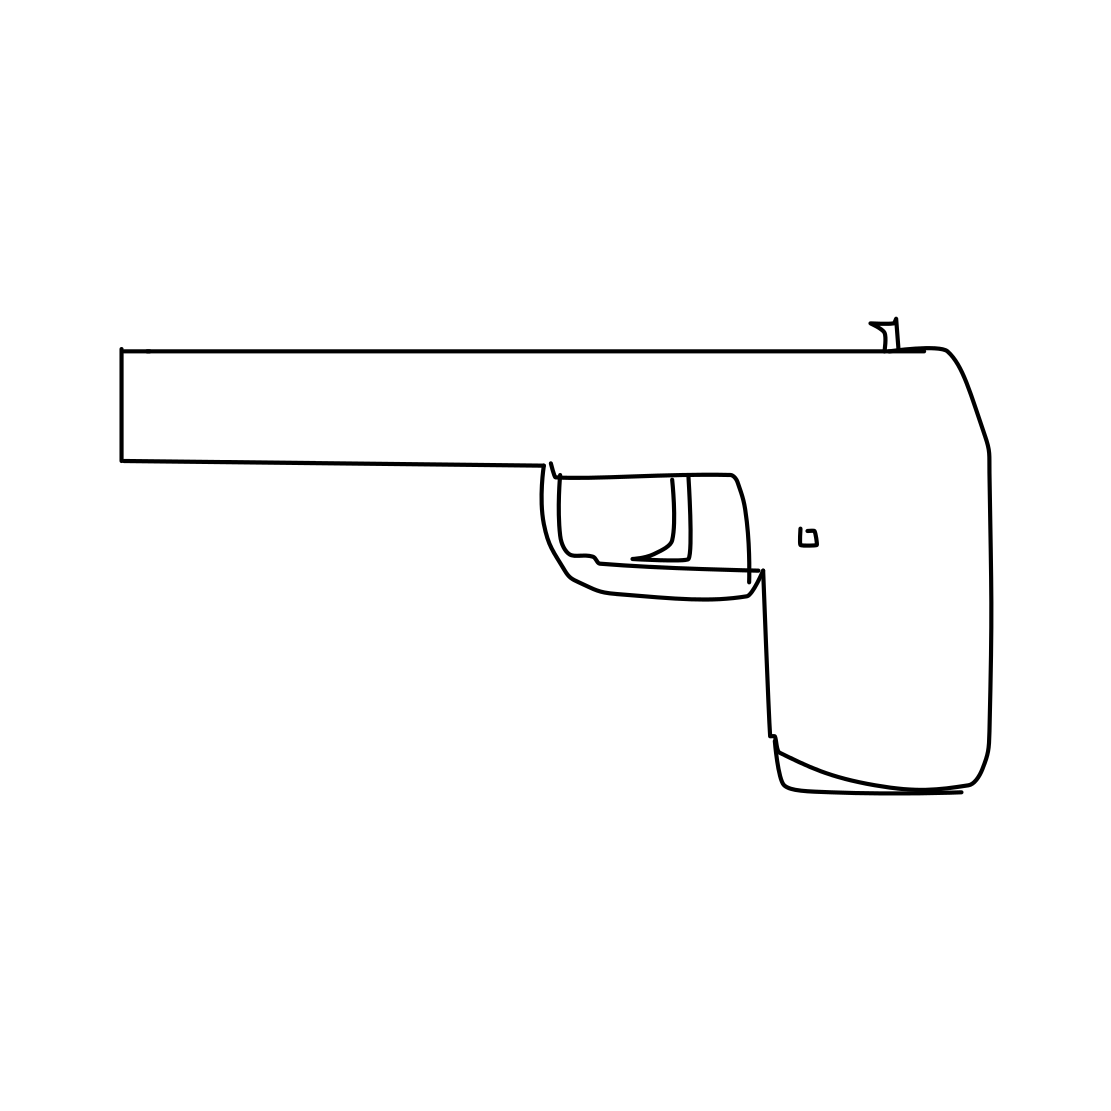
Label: revolver